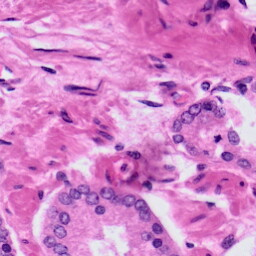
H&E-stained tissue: Prostate